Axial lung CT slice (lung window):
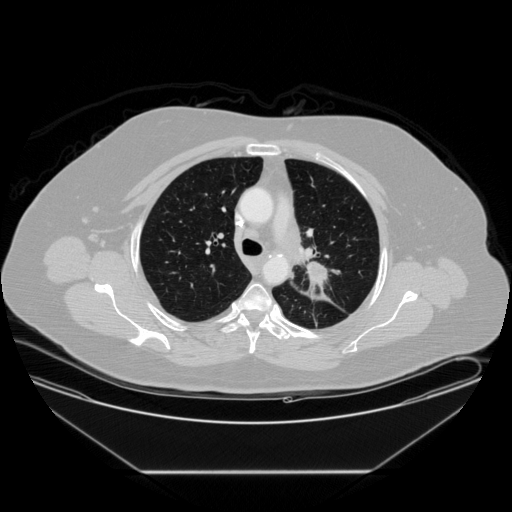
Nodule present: yes
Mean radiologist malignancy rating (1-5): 5